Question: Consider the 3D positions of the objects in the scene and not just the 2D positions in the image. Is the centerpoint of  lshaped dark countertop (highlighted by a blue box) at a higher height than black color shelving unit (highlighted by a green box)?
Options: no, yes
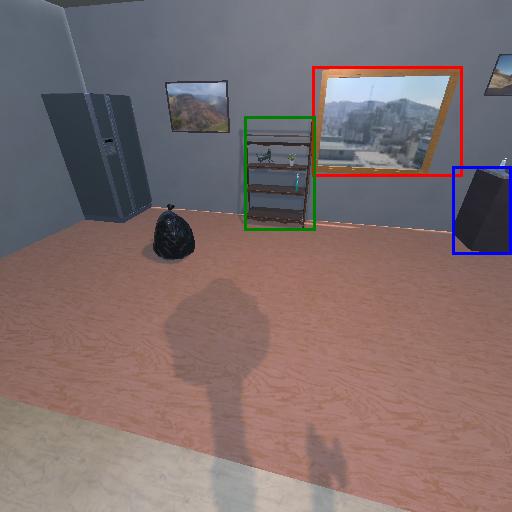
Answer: no